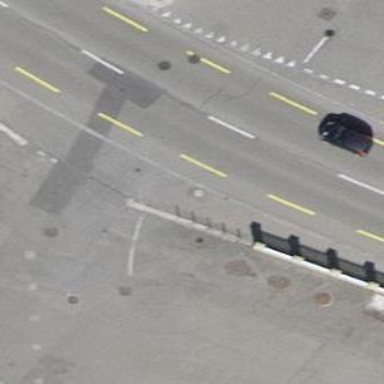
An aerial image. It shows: Primary road with asphalt surface and designated cycle lane.